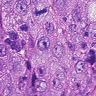
Metastatic tissue present: yes